Interaction volume radius: 5 \u00c5
Interaction volume height: 20 \u00c5
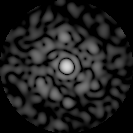
Disorder parameter: 0.7807